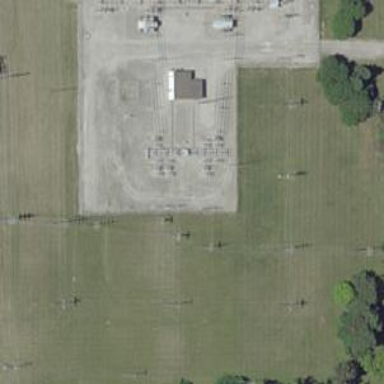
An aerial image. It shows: Switch used for power control.